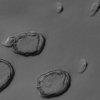
Label: not_dusty